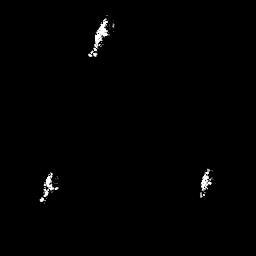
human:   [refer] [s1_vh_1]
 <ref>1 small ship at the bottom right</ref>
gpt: <box>[[76, 67, 83, 78, 0]]</box>